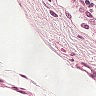
Metastatic tissue present: no